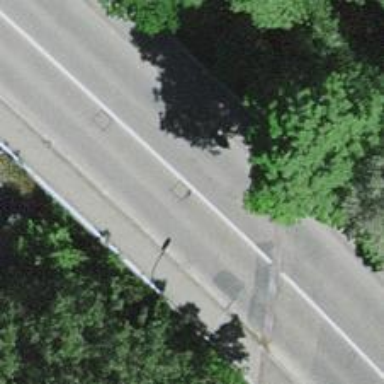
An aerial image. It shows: Paved secondary road.